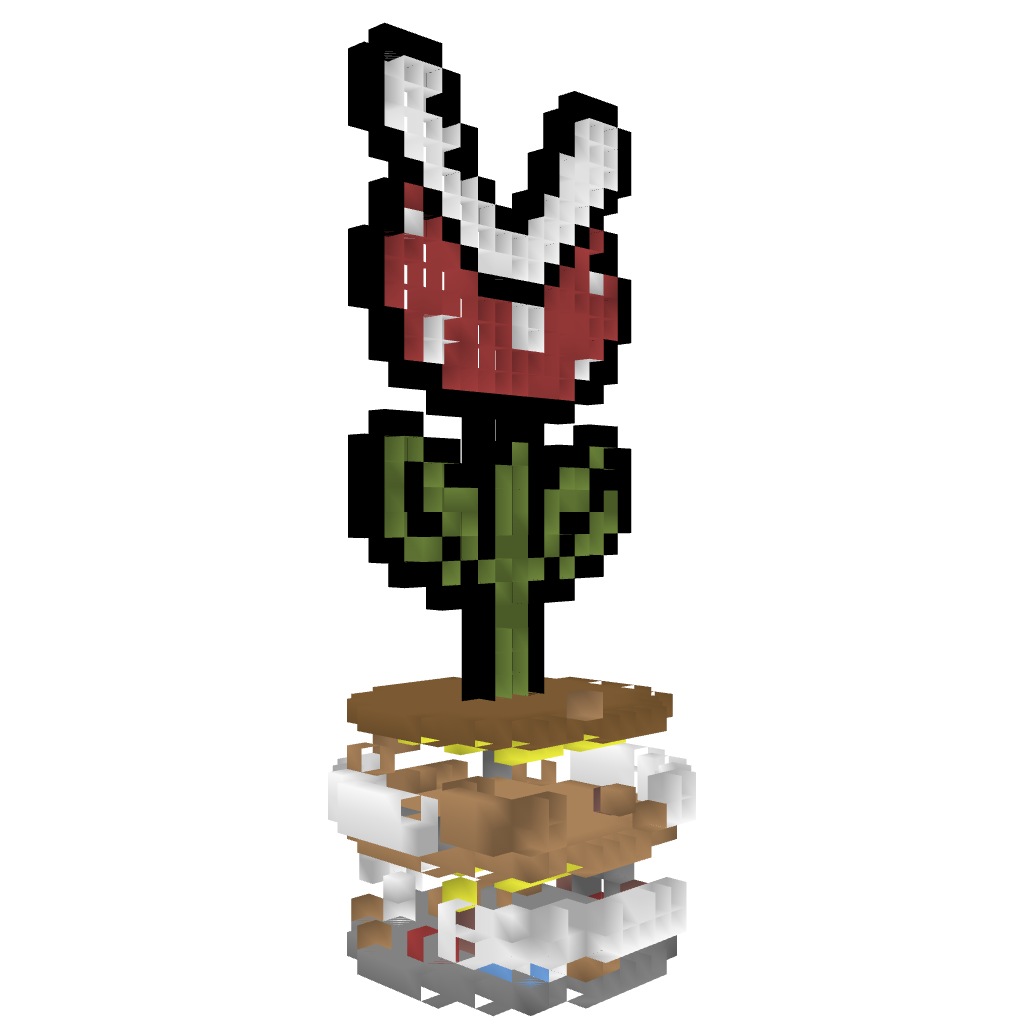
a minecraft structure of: Mario Flower Home high quality